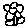
Label: flower